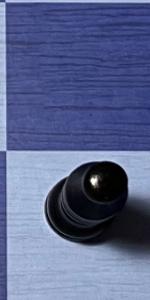
Label: Bishop_Black